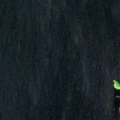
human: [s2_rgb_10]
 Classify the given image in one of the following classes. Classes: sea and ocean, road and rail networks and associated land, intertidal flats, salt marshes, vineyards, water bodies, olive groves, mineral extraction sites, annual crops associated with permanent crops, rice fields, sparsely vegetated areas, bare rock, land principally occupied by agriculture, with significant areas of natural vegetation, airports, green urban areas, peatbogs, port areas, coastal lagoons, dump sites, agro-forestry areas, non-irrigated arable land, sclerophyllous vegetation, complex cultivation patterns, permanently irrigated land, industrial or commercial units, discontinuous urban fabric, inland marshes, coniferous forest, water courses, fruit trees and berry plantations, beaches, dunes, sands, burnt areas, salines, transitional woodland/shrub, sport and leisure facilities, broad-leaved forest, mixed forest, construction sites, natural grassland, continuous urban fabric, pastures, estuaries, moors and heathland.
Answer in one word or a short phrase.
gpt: water bodies